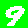
Digit: 9